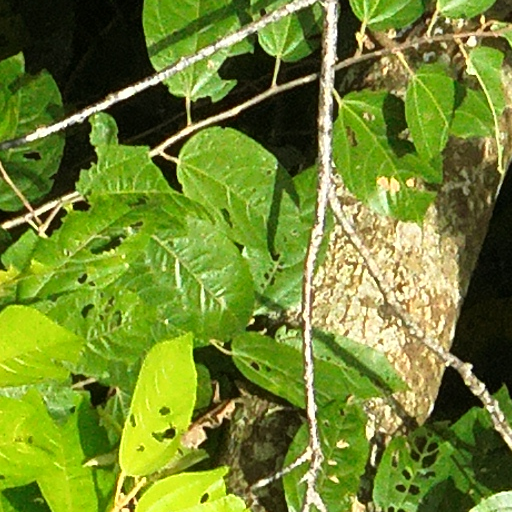
Species: Quararibea stenophylla
GBIF accepted scientific name: Quararibea stenophylla
Crown area (m\u00b2): 56.486